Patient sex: M
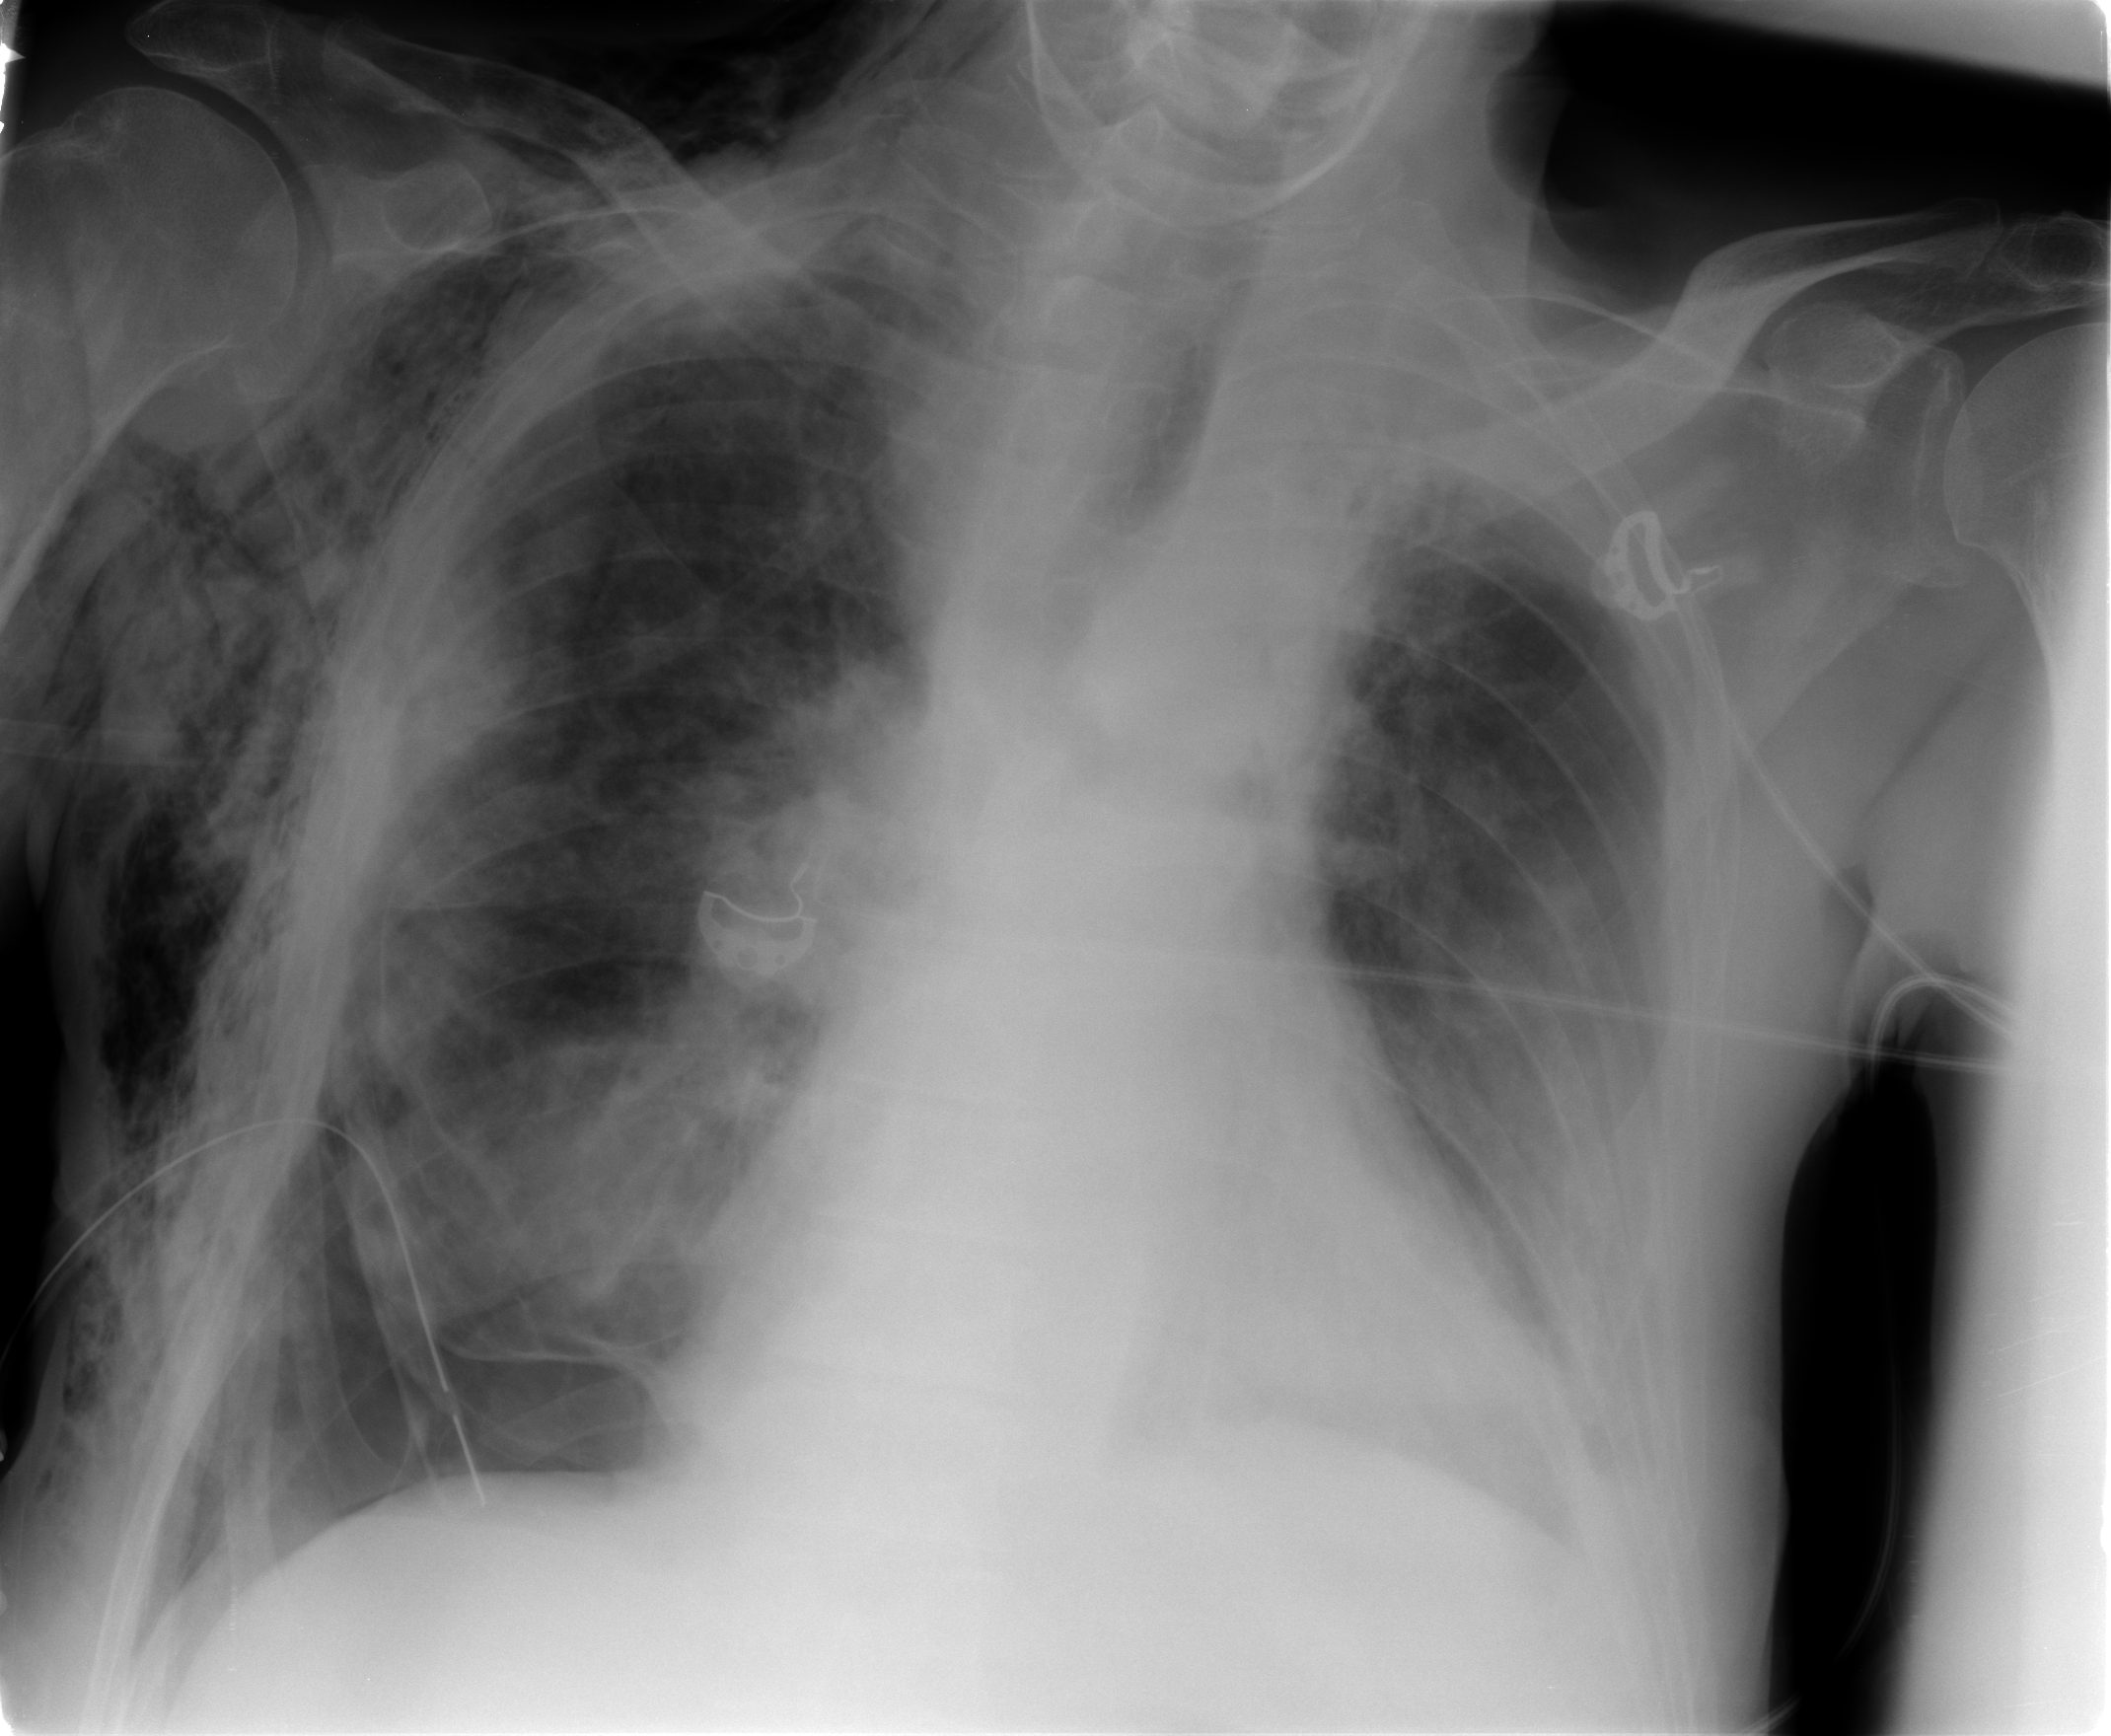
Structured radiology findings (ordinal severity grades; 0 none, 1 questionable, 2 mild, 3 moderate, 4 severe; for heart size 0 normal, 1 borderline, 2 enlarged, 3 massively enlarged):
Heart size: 2
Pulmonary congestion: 2
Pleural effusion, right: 0
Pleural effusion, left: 1
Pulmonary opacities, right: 2
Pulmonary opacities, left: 2
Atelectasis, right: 2
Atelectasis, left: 2